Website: macys
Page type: account-selection
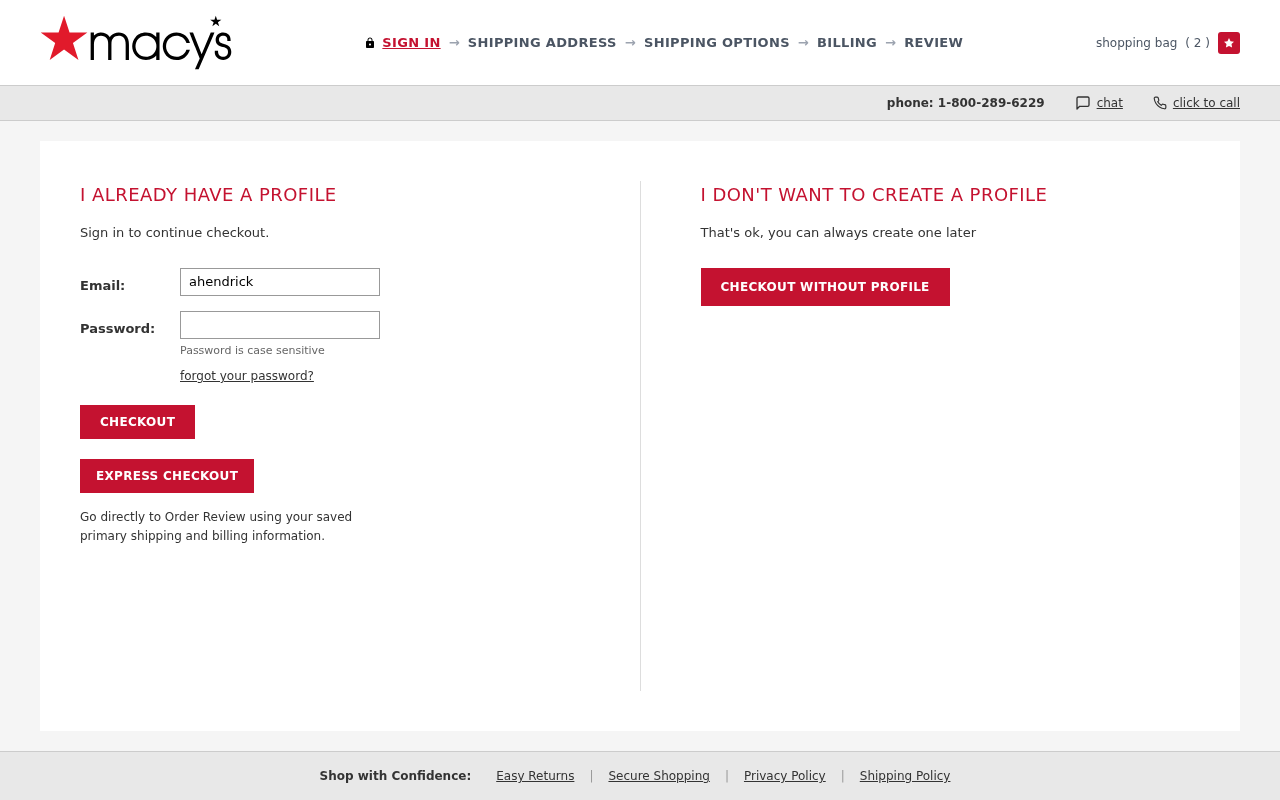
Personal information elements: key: PII_EMAIL
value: ahendricks@hotmail.com
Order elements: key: ORDER_NUM_ITEMS
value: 2